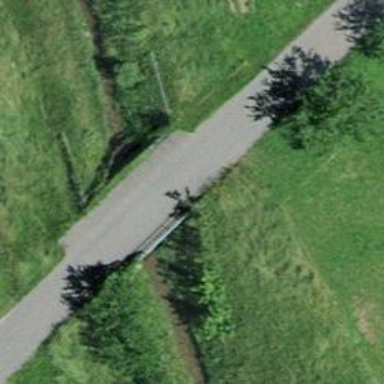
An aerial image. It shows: Track road with bridge.